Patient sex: F
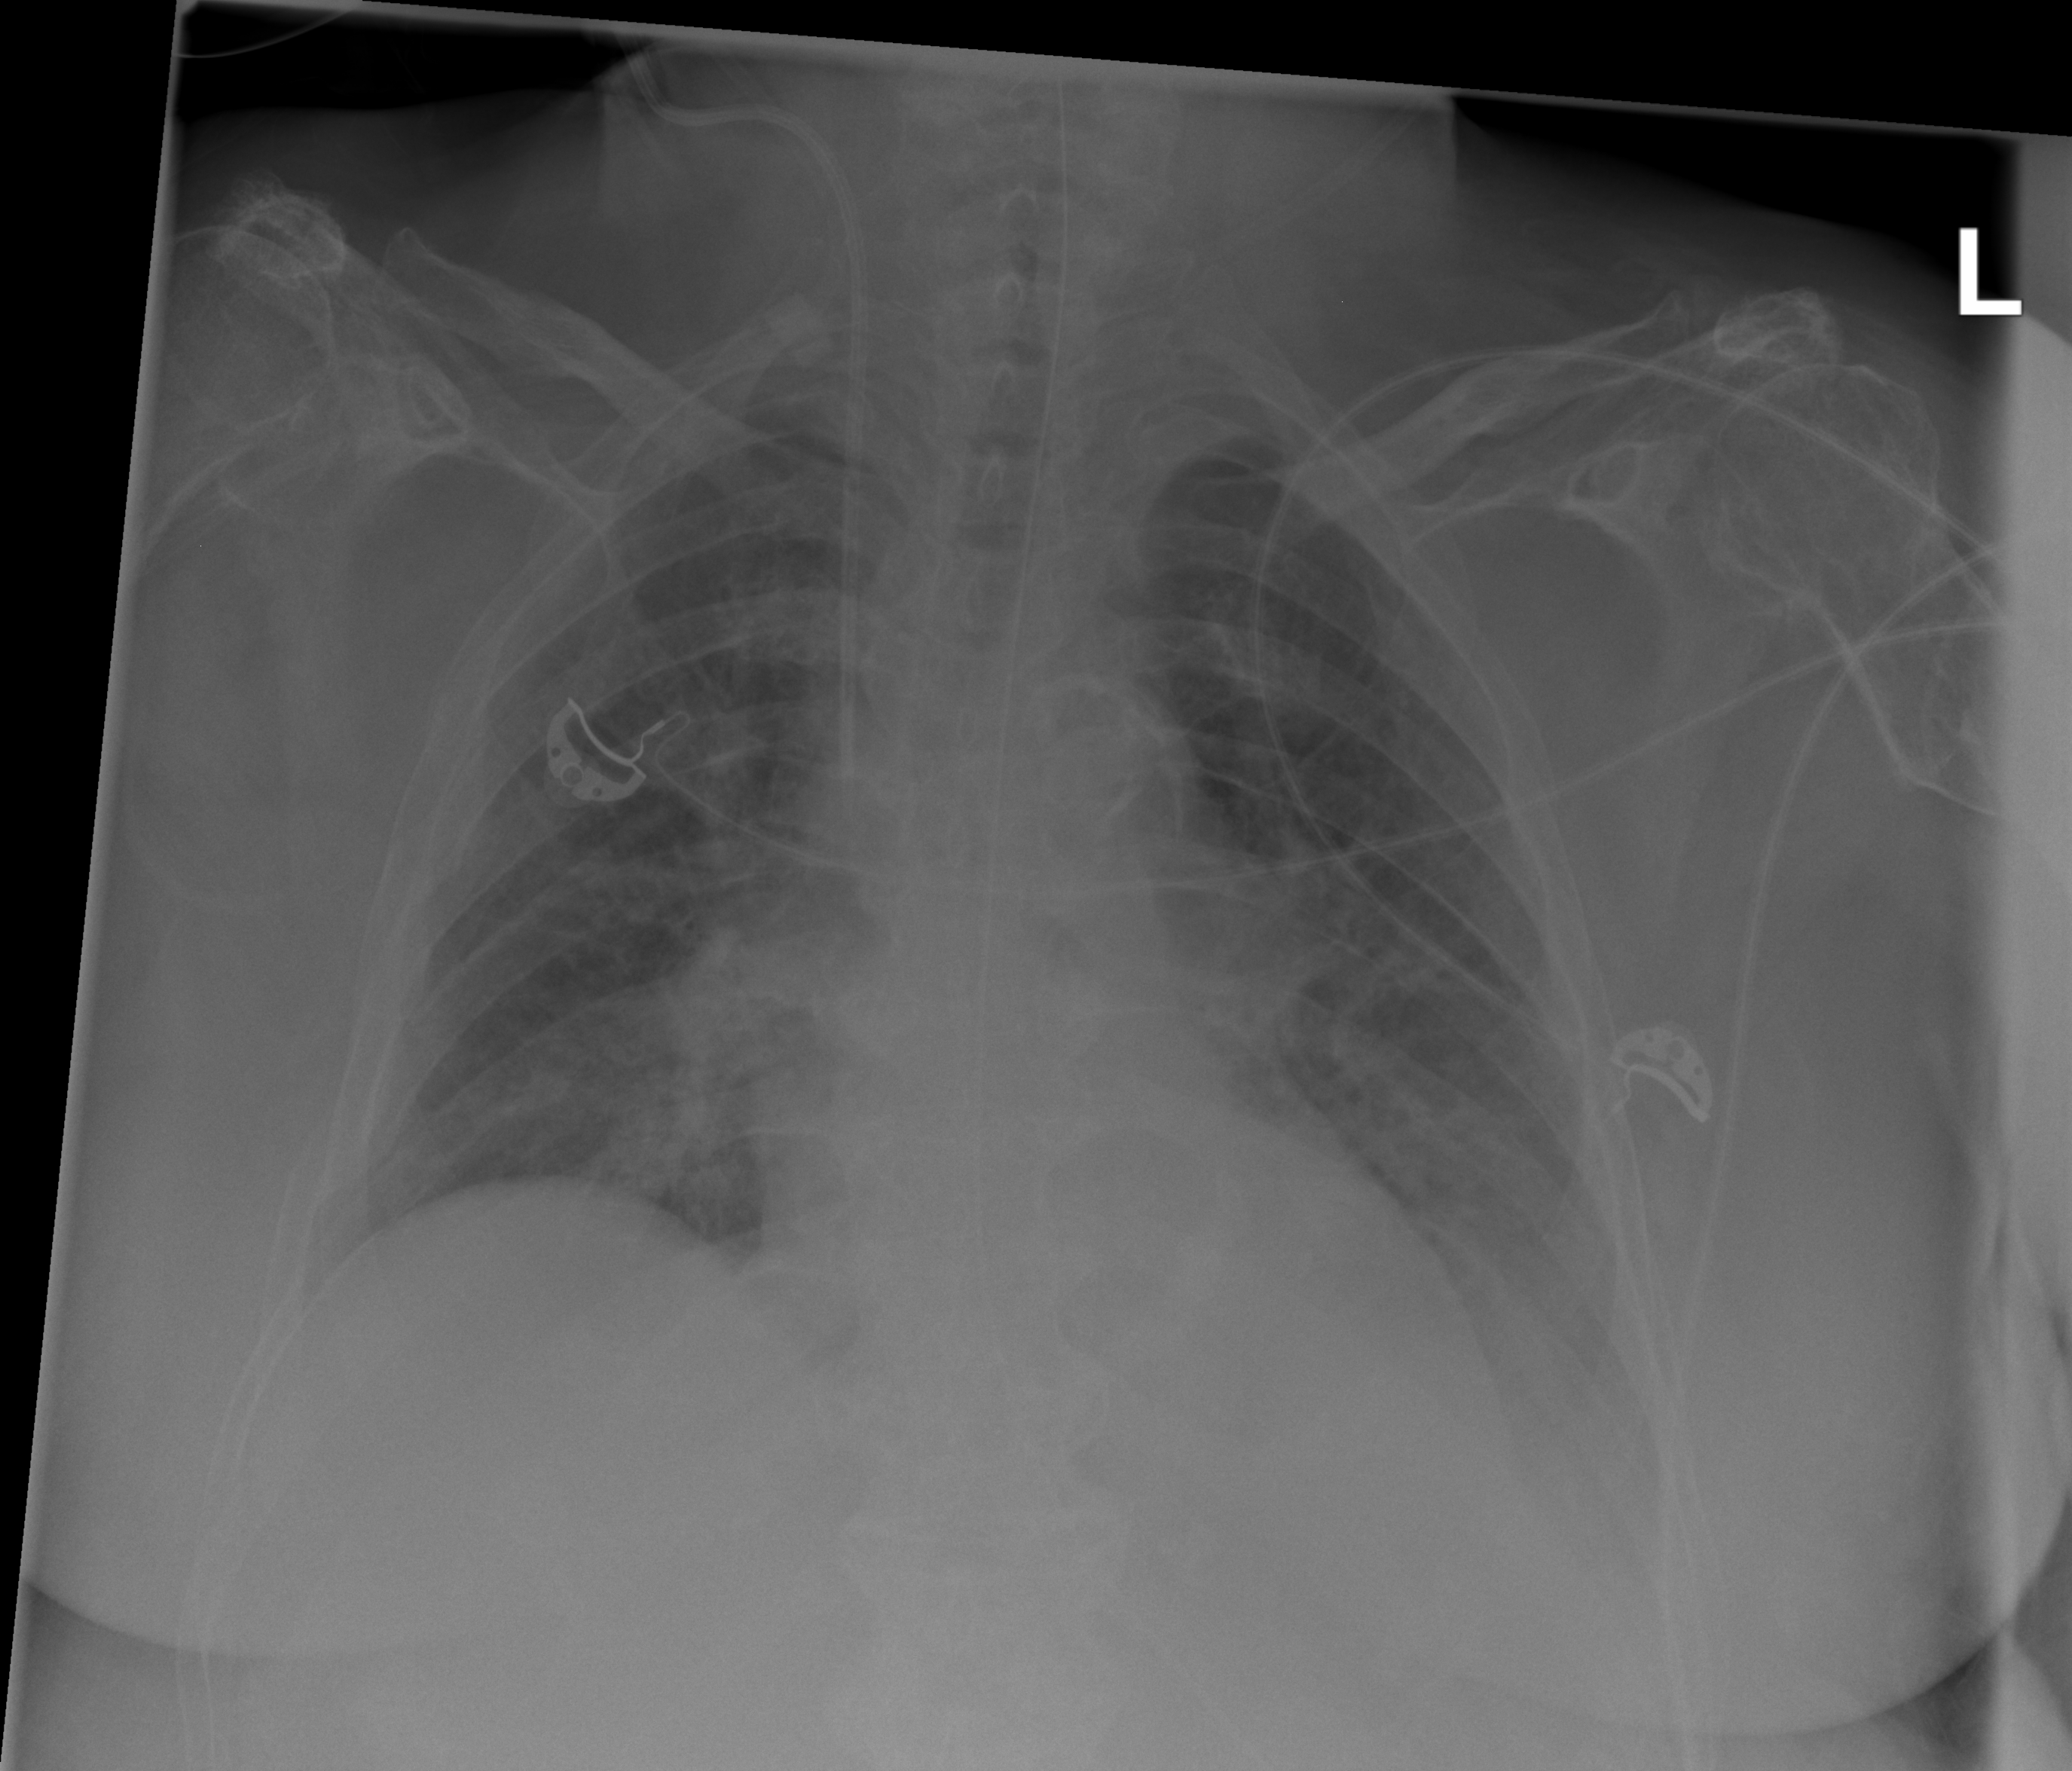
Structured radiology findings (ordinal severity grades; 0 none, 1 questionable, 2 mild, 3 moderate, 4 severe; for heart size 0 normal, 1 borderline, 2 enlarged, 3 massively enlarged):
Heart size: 0
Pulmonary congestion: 0
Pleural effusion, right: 0
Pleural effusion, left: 2
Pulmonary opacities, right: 0
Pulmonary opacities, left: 0
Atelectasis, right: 2
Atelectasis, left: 2